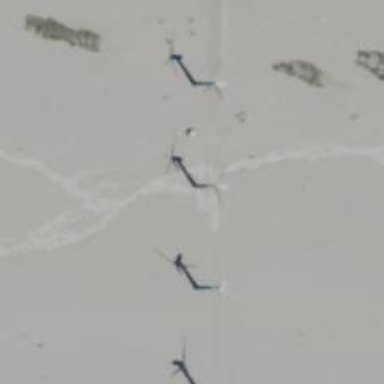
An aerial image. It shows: Horizontal axis wind turbine generating power from wind energy.